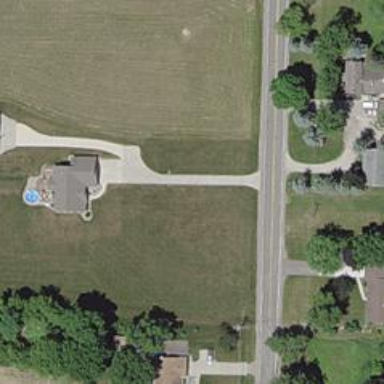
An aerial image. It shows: Driveway leading to service road.